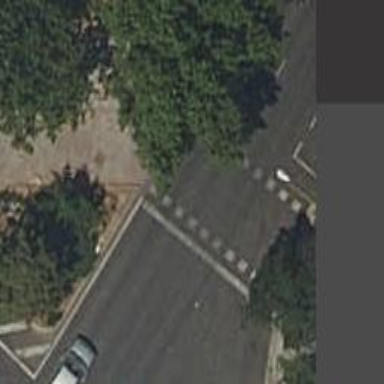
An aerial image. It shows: Zebra crossing with traffic signals. The crossing is marked by traffic lights.